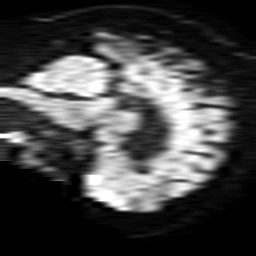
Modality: TRACE
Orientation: sagittal
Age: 20
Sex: male
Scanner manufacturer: philips
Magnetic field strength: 1.5 T
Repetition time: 3.365 s
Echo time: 0.09255 s